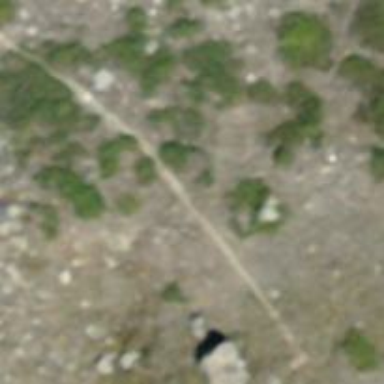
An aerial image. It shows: Path.